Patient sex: F
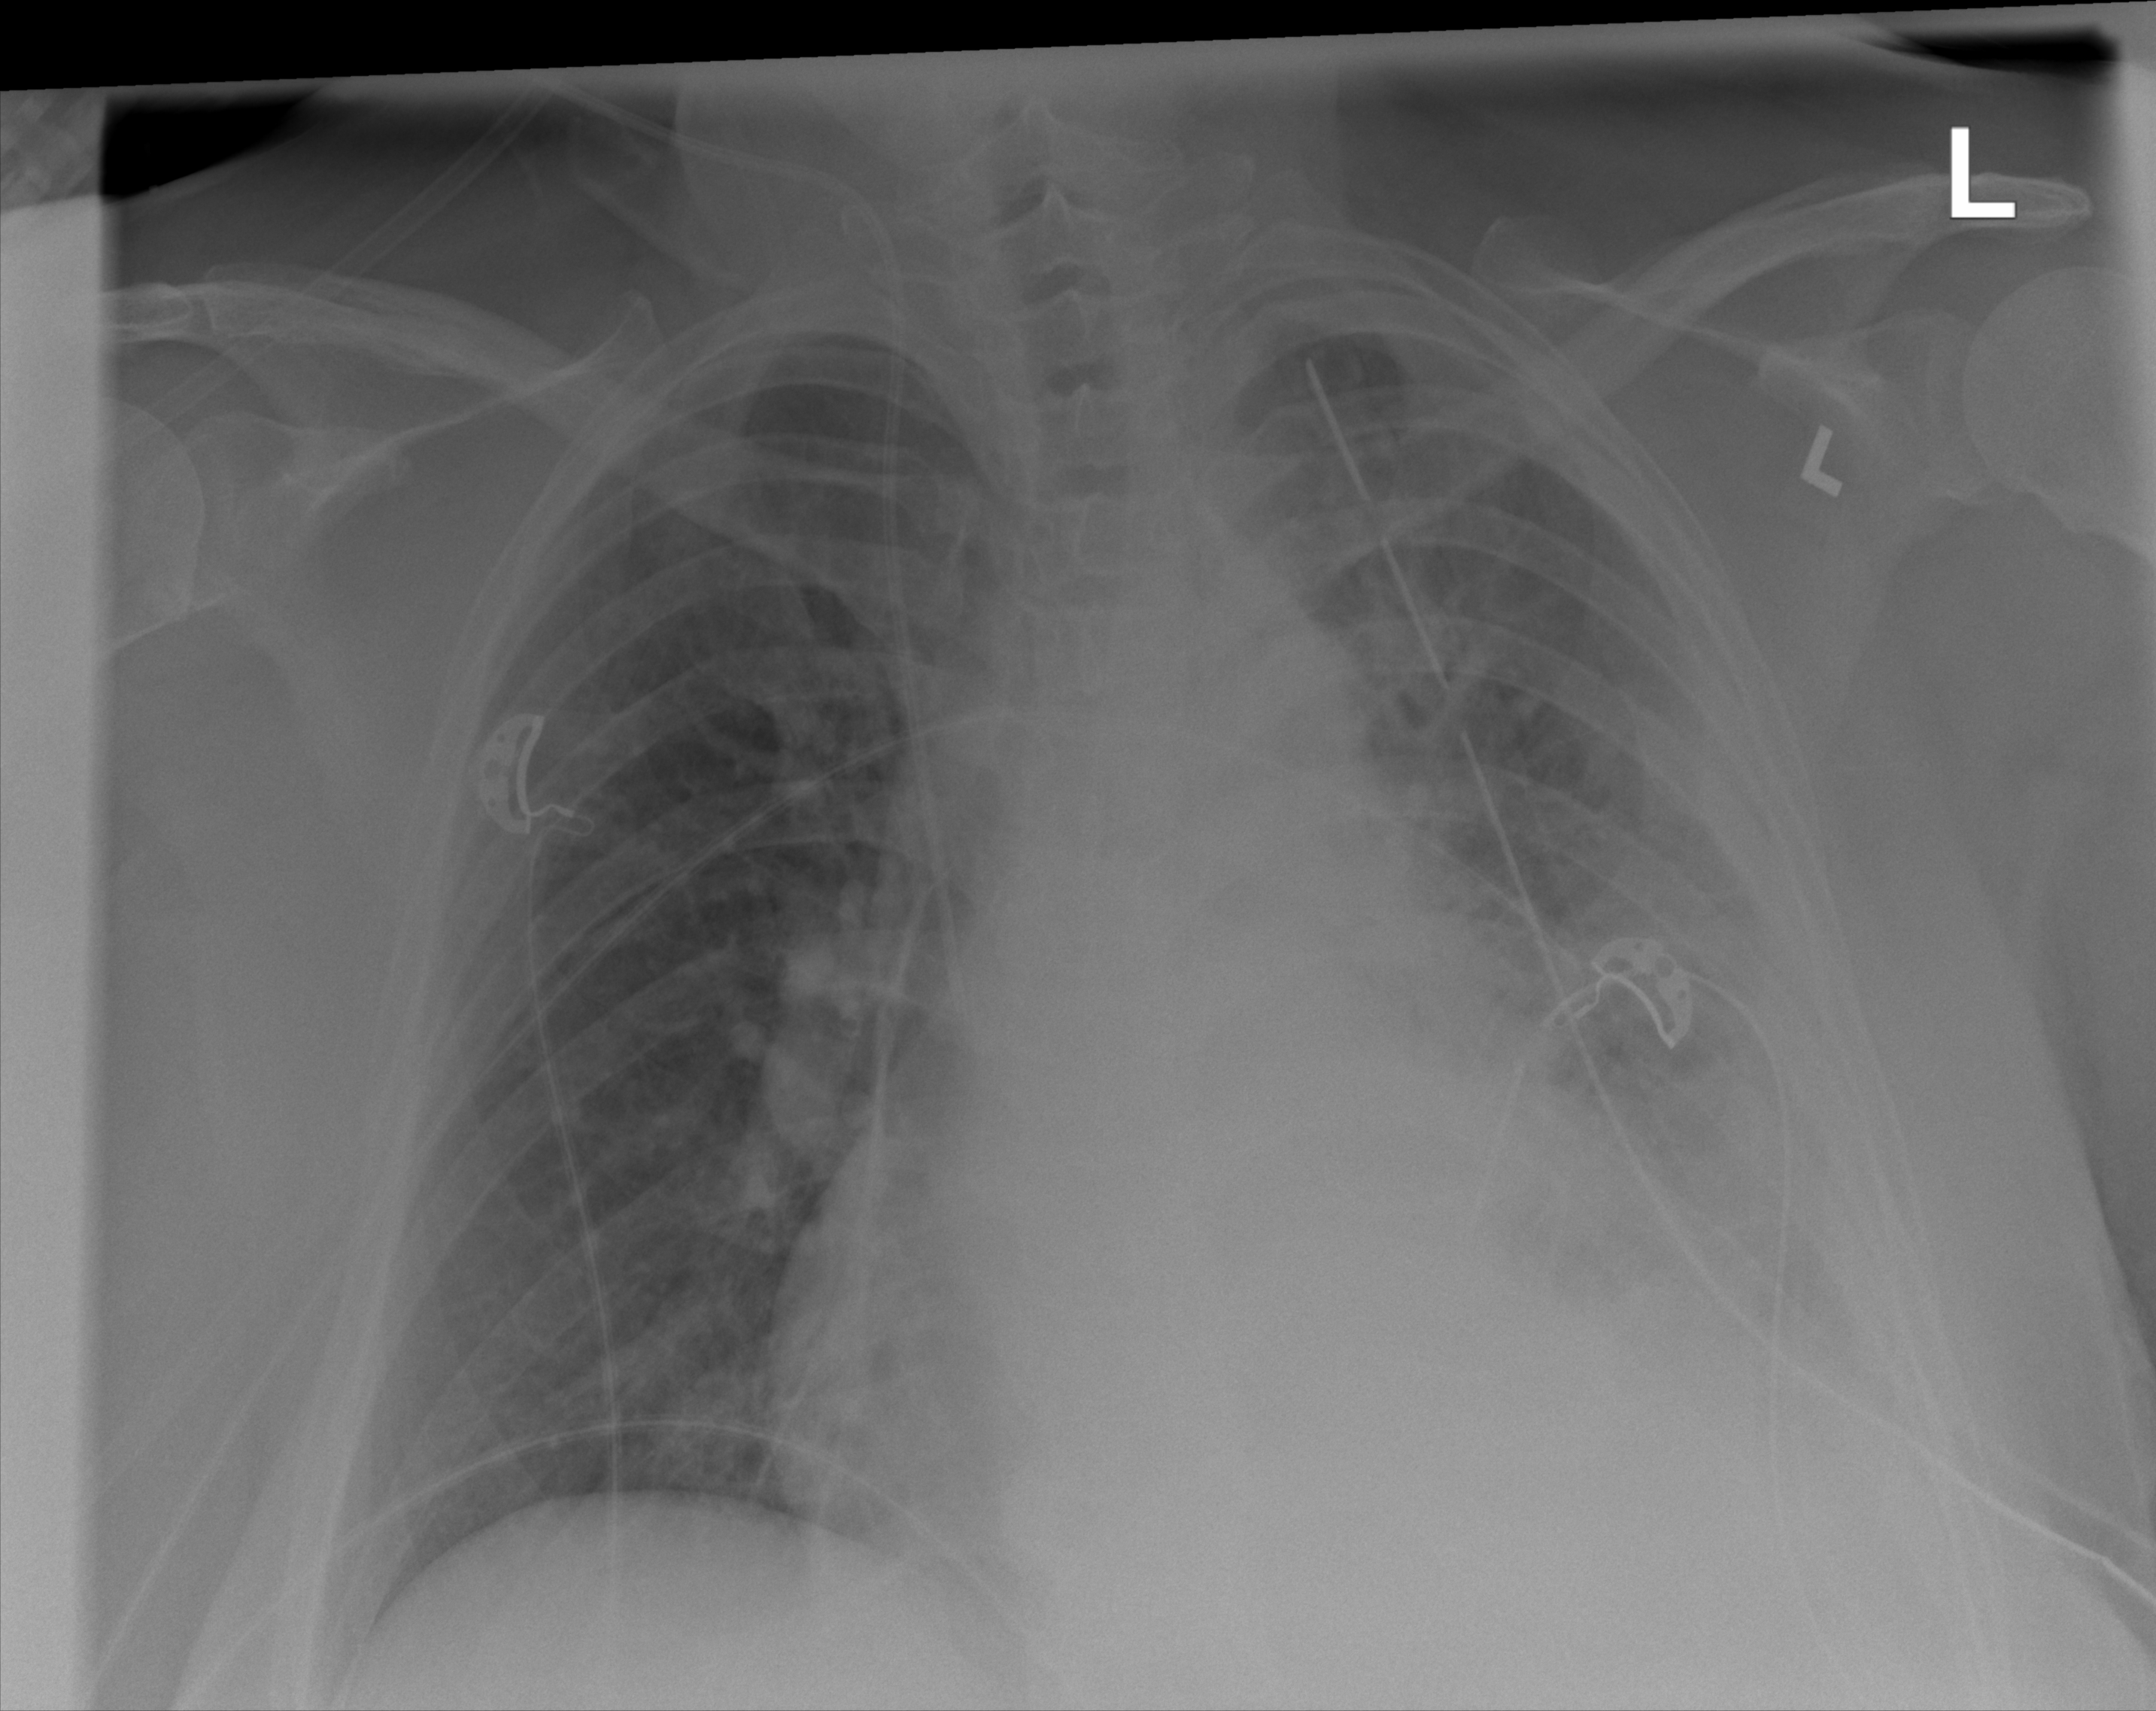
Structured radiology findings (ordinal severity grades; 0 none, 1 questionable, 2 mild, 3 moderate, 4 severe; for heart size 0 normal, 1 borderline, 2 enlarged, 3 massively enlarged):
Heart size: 3
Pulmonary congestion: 2
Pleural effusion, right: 0
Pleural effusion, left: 3
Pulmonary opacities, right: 0
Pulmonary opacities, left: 2
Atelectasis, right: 0
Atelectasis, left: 3